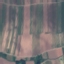
Land use / land cover: PermanentCrop